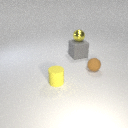
small brown rubber sphere behind small yellow rubber cylinder